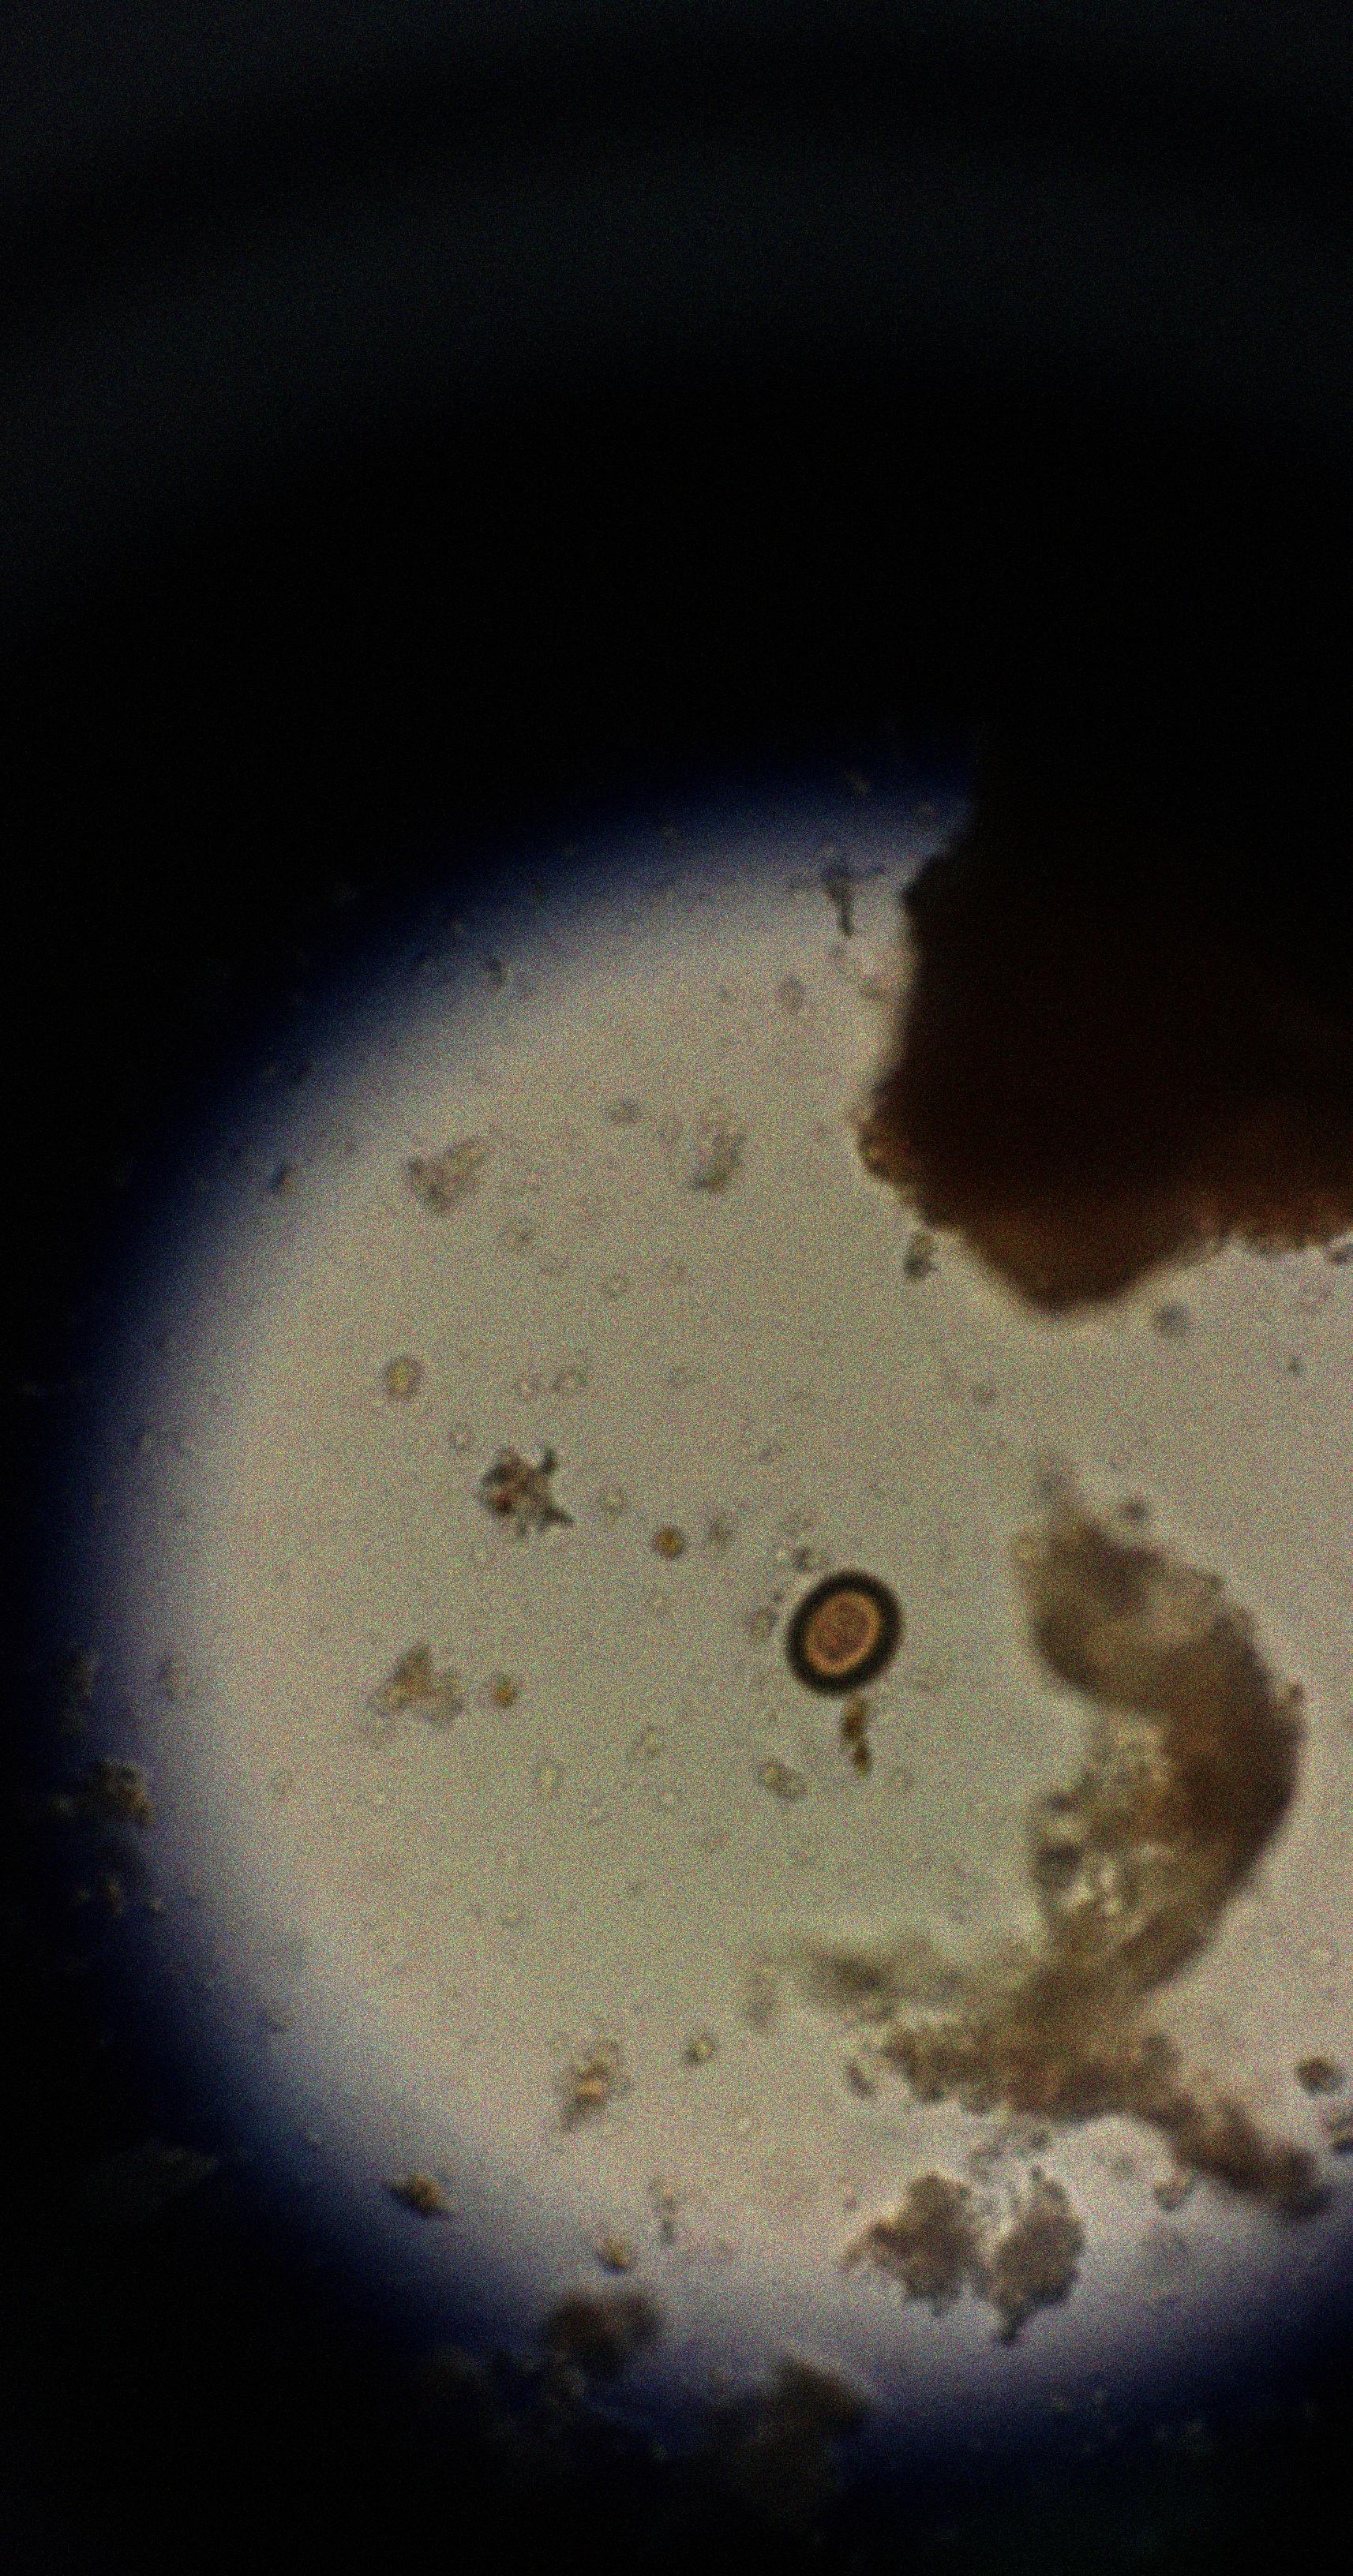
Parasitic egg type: Taenia spp. egg